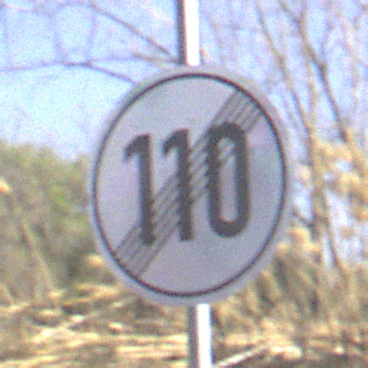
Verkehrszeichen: EndeGeschwindigkeit110
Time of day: Midday
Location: Outdoor (Nature)
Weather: Clear
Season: NotSpecified
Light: Natural